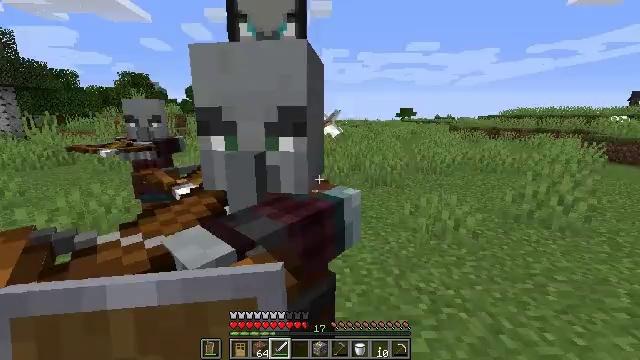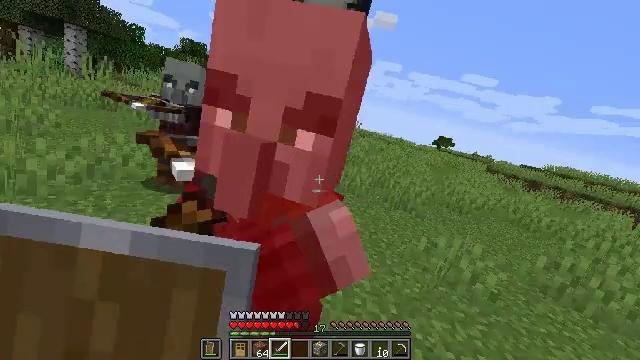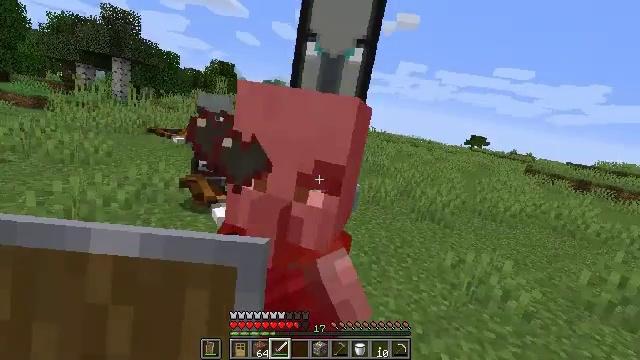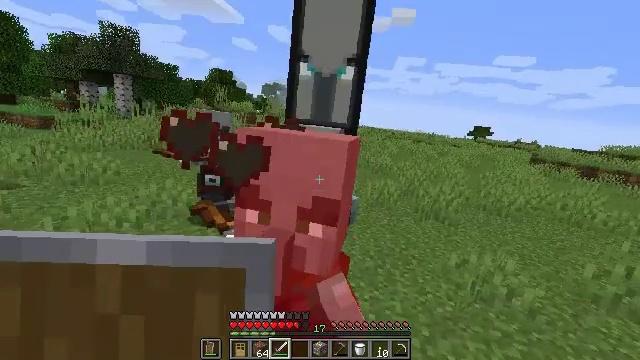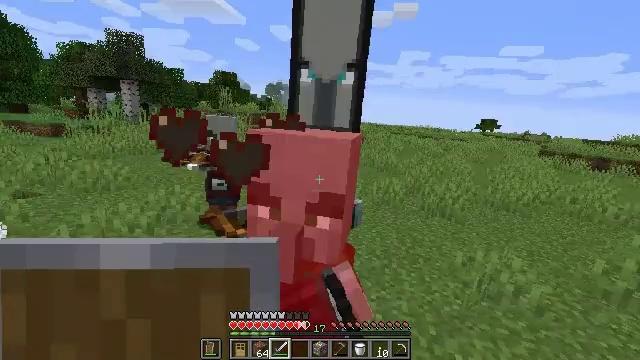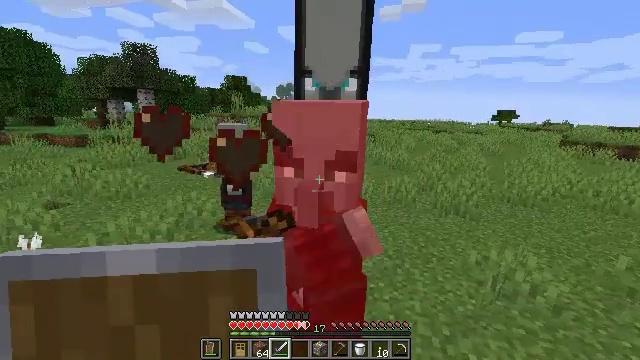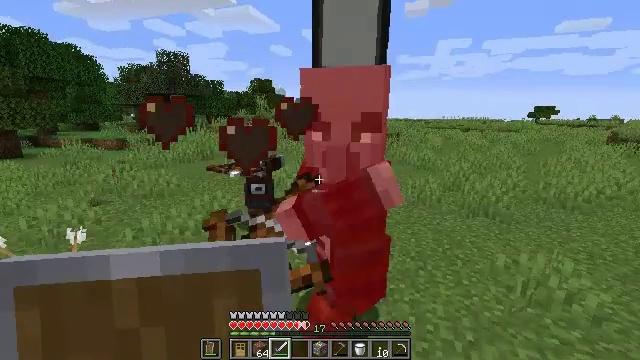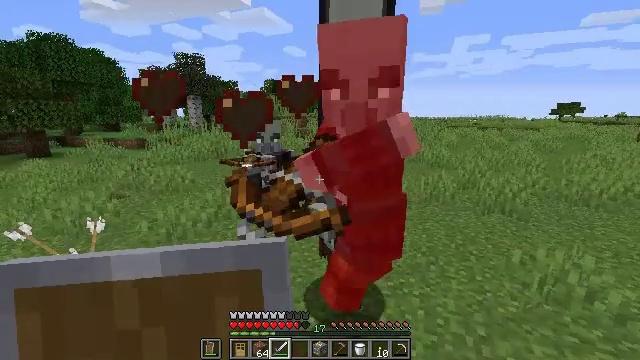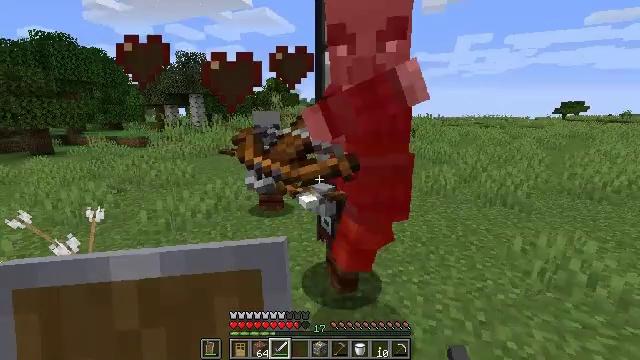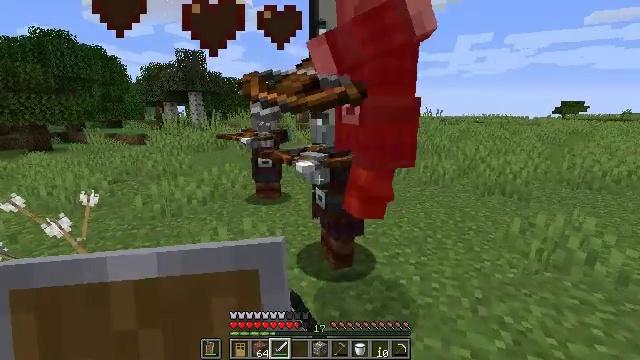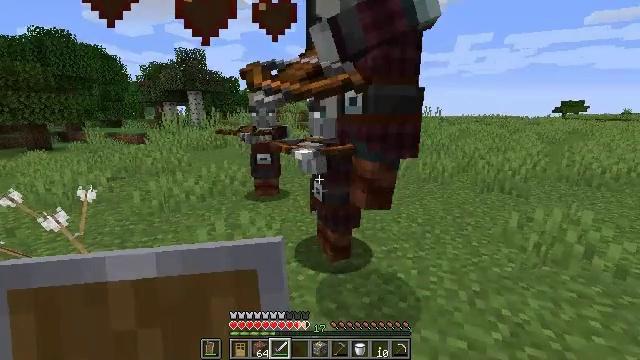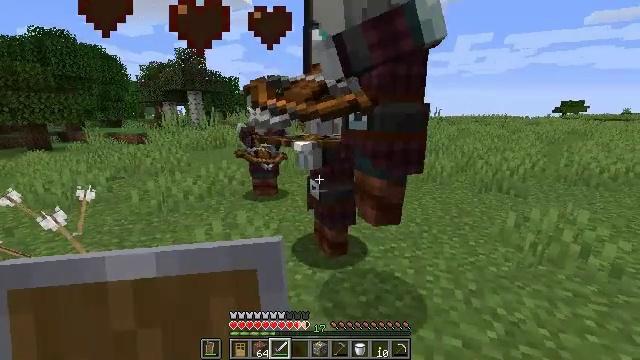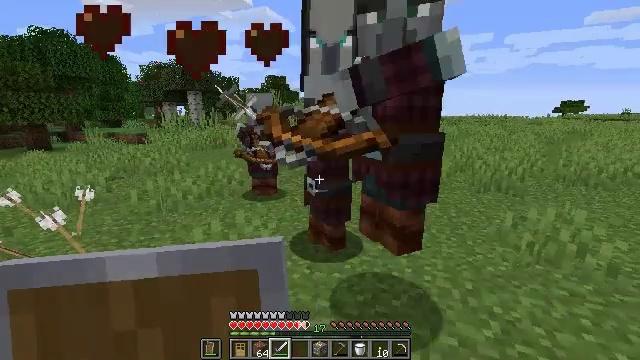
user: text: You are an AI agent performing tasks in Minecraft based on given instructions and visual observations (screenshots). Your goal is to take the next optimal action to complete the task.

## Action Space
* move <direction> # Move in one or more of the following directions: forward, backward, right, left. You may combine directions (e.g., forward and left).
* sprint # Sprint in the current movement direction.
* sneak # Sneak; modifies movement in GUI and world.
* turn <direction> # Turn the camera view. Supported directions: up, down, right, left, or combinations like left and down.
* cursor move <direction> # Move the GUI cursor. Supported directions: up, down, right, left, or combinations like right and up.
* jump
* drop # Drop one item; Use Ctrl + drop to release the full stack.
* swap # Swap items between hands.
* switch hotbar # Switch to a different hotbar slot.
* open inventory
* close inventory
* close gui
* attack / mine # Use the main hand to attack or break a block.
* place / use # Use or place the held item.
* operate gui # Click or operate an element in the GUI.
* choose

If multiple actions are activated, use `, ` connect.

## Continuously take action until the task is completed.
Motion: motion action
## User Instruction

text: Fight against raiders.
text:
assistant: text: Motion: move forward, turn left
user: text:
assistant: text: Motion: move forward and move right, turn left
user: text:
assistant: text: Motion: move forward and move right, turn left, attack / mine
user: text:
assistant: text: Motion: move forward and move right, turn left, attack / mine
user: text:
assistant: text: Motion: move forward and move right, turn left, attack / mine
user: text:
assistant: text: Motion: move forward and move right, turn left
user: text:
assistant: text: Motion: turn left
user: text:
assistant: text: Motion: attack / mine
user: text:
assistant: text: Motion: attack / mine
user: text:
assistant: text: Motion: attack / mine
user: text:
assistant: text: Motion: attack / mine
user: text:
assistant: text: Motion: attack / mine
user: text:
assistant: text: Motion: attack / mine